Current action and preconditions to check: trajectory_clear

Your task: For each precondition in the list above, predict whether it will hold at this action.

Consider the current scene as observed from the mobile robot's camera, and analyze the predicted future states of all dynamic agents (e.g., people, animals, vehicles, or any moving entities) within the NEXT SECOND.

IMPORTANT: Only answer "very likely" if you are absolutely certain—based on strong, clear evidence—that a dynamic agent will violate the precondition in the predicted future state. Do NOT answer "very likely" for unlikely, ambiguous, or low-probability risks.

Ask yourself for each precondition: Is there a high probability, with clear and convincing evidence, that the predicted future states of any dynamic agent will interfere with the predicted future state of the currently executing action within the NEXT SECOND, causing that precondition to fail?

Assess the risk level based on these predictions. Use "likely" or "very likely" if motions create a clear risk of interference.

Use "neutral" or "improbable" if agents are nearby but their predicted paths are clearly diverging or non-conflicting.

Failure Risk Categories: "very improbable", "improbable", "neutral", "likely", "very likely"

Answer Format: Output ONLY the probability_of_failure value from these categories: "very improbable", "improbable", "neutral", "likely", "very likely"

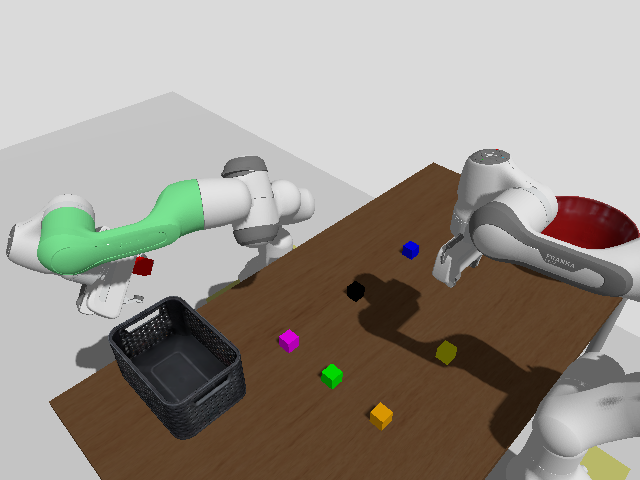

Answer: very improbable